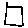
Label: square